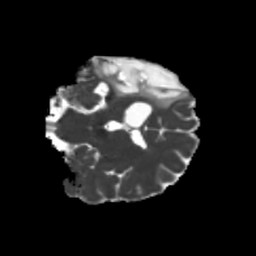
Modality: MD
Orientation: coronal
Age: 27
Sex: female
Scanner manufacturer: siemens
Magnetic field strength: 3 T
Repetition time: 5.25 s
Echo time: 0.08 s